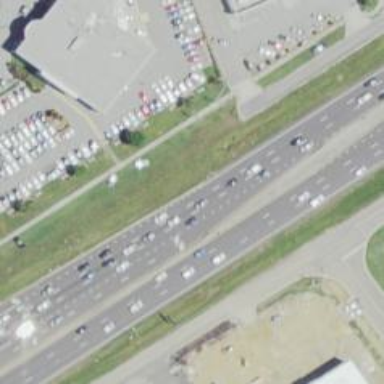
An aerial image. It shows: Expressway with asphalt surface classified as trunk highway.